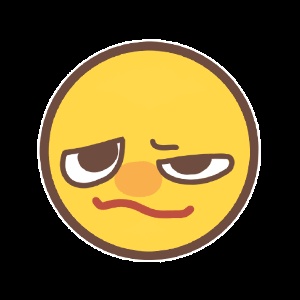
Label: emoji